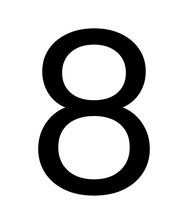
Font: InstrumentSans_Regular